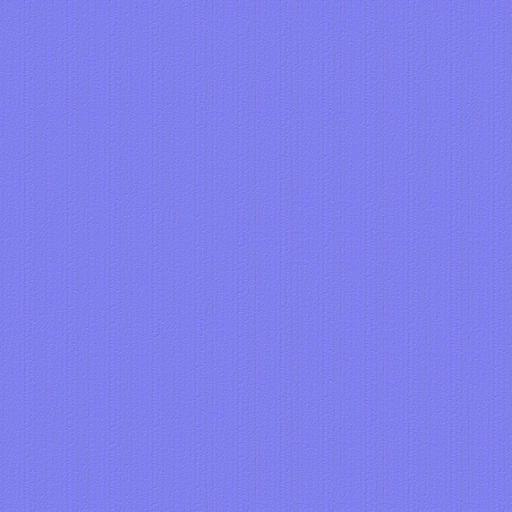
blue dark fabric striped stripes